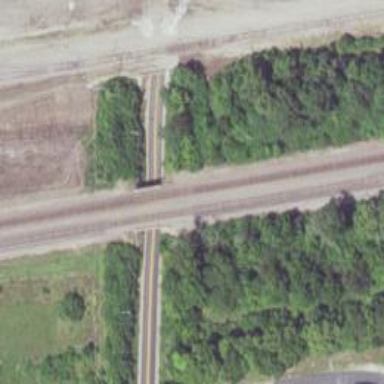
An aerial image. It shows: Railway bridge.